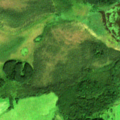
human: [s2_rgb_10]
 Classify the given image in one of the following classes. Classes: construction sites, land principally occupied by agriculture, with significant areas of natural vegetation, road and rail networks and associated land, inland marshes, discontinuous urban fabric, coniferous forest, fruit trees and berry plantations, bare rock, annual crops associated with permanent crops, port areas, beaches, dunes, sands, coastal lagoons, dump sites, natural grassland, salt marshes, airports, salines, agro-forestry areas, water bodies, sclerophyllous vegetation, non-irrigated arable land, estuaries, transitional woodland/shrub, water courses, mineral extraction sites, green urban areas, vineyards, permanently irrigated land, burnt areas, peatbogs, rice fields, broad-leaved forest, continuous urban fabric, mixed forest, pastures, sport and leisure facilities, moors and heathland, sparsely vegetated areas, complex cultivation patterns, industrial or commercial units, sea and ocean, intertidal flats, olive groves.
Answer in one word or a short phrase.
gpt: pastures, broad-leaved forest, coniferous forest, mixed forest, transitional woodland/shrub, peatbogs, water bodies